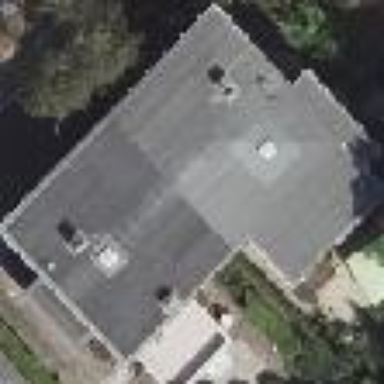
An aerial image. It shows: Semidetached house with flat roof.